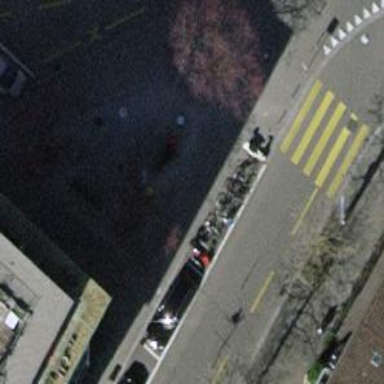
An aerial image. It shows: Bicycle parking area with stands.